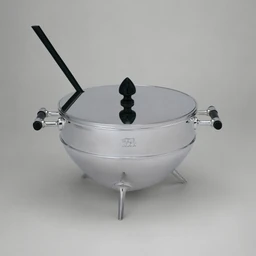
Title: Tureen with Cover
Artist: Christopher Dresser
Caption: tureen with cover, silver, metalwork, electroplating, japanism, tureen, nonferrous metal, metal, inorganic material, ebony, hardwood, wood (plant material), plant material, european decorative arts, japonism, design reform, christopher dresser, a work made of electroplated silver and ebony, applied arts of europe, art institute of chicago